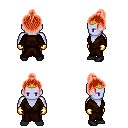
a pixel art fantasy rpg character, male body template, dark elf, purple skin, brown robe, gold greaves, red short topknot hairstyle, gold tiara, gold gloves, black shoes, four views (front, back, left, right), 2x2 character sprite sheet, small pixel art, hard edges, no anti-aliasing